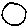
Label: circle